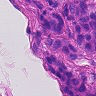
Metastatic tissue present: yes